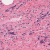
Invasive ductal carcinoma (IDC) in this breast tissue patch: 1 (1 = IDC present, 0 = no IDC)